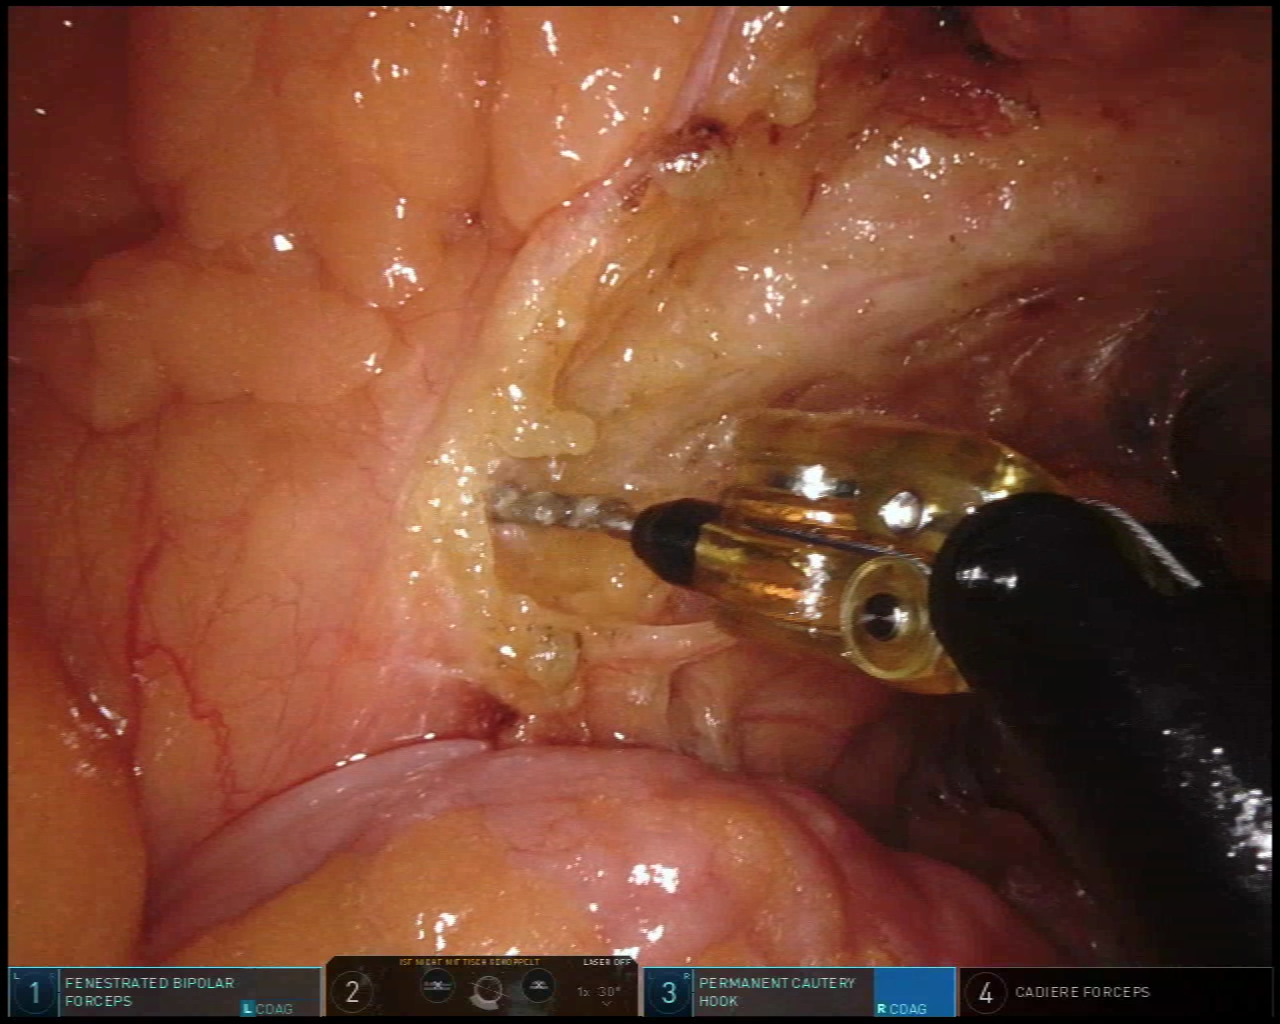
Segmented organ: inferior_mesenteric_artery
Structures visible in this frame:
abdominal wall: no
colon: no
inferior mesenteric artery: yes
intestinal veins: no
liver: no
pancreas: no
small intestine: yes
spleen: no
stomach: no
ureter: no
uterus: no
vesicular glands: no